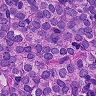
Metastatic tissue present: yes